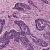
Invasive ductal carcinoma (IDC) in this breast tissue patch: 1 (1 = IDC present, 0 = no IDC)